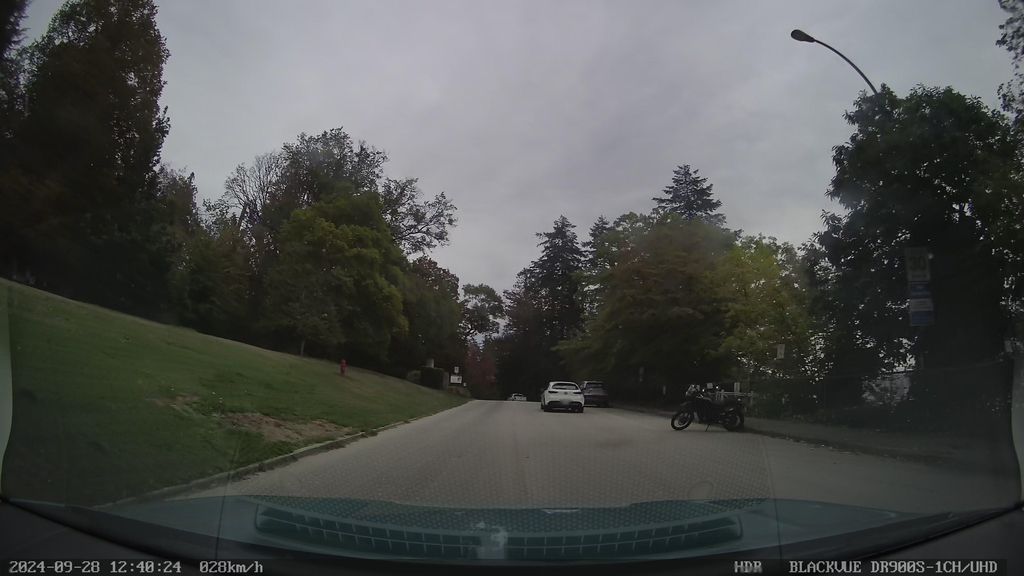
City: vancouver